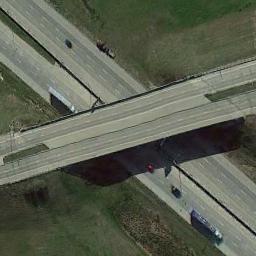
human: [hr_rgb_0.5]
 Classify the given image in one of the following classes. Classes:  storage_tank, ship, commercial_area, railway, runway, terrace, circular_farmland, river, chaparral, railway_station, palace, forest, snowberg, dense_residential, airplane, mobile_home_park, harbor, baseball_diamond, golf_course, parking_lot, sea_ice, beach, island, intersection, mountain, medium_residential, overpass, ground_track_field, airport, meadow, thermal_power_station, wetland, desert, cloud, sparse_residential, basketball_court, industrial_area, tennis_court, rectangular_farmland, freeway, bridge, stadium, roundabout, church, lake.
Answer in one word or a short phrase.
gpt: overpass